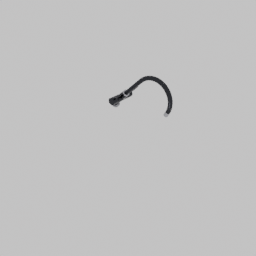
Label: appliances